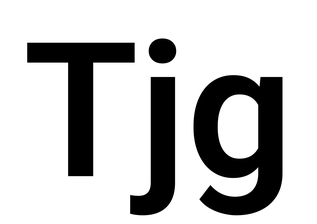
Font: Roboto_SemiBold